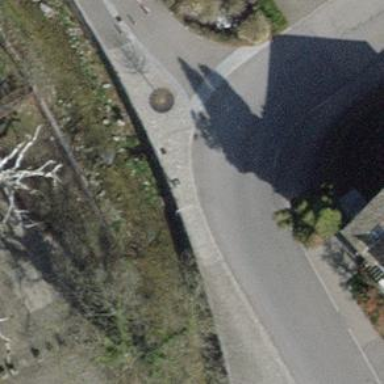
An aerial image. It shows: Residential road with asphalt surface and separate sidewalk.